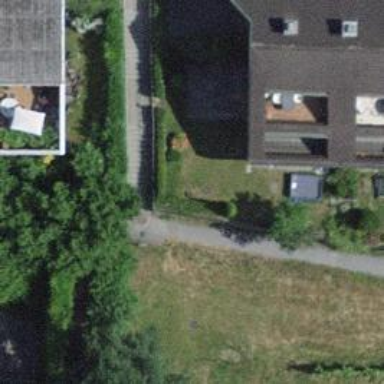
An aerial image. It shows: Concrete steps with ramp available for accessibility.